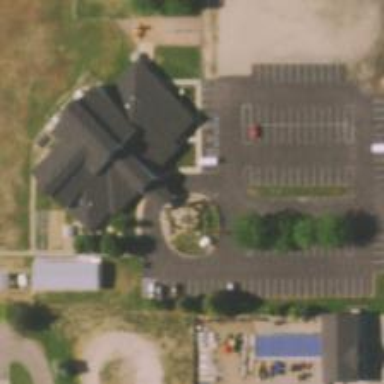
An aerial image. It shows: Building that serves as place of worship.